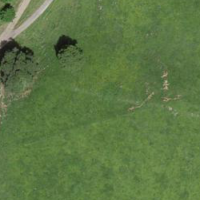
EUNIS habitat code: 24
Species observed at this site:
Sorbus aucuparia